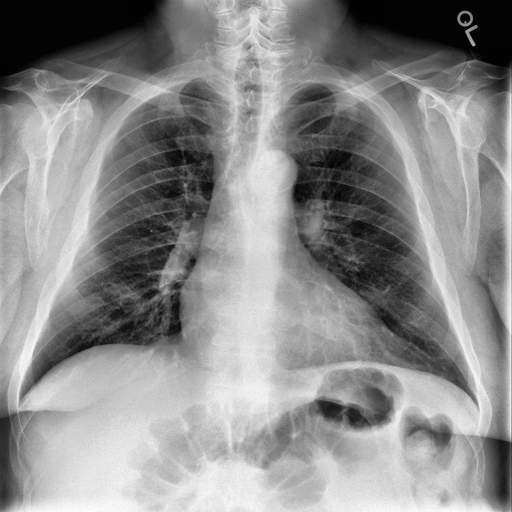
Finding: NORMAL